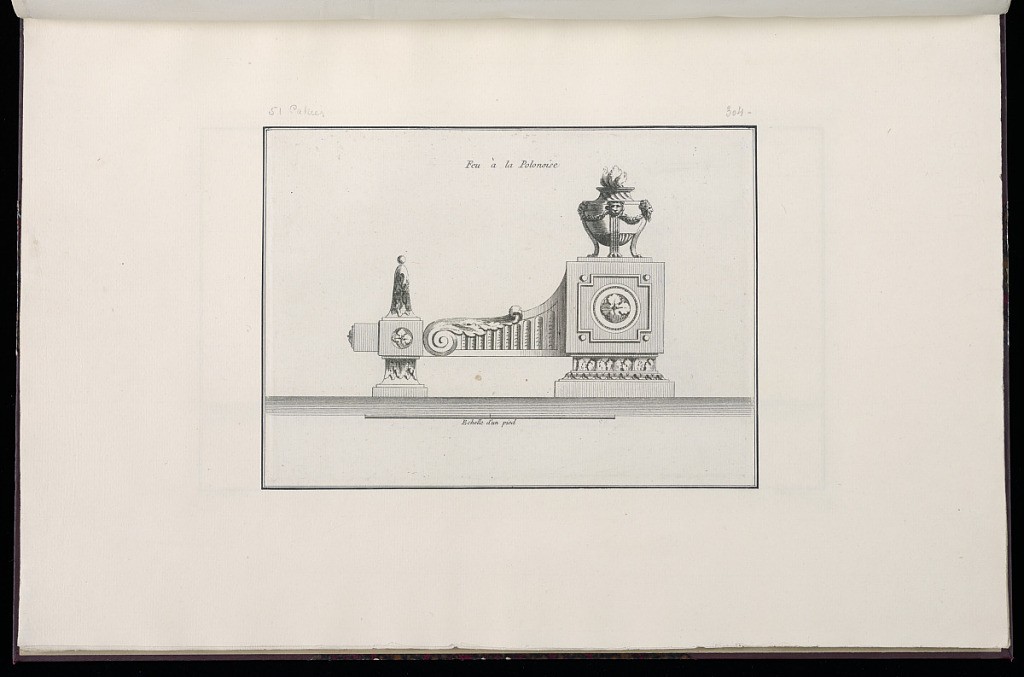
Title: Feu à la Polonaise
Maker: Juste-François Boucher, French, 1736 – 1782
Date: ca. 1775
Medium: Engraving on off white laid paper
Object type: Print
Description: Design for an andiron decorated with ornament motifs including rosettes, acanthus leaf scroll, flaming footed urn, and lamb tongue. The plate is not signed.